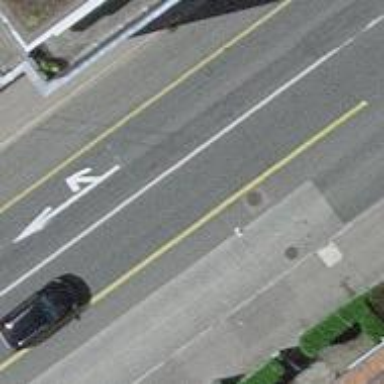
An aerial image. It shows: Bus stop for trolleybuses with designated stop position for public transport.